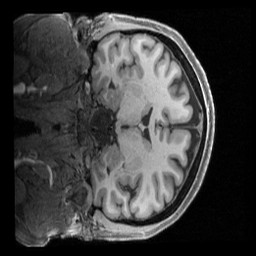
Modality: T1w
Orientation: coronal
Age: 46
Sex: female
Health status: ill
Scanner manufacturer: siemens
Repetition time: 2.4 s
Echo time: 0.00231 s